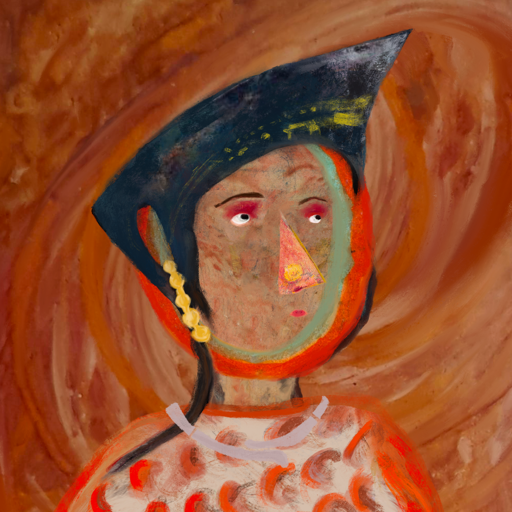
Background: Pious_Lady, Head And Neck Side: Orphan, Face Side: Irani, Bust: Rupkatha, Hair Side: Sisters, Head Accessory: Irani, Second Necklace: Blank, Necklace: Hypocrite_2, Baby: Blank